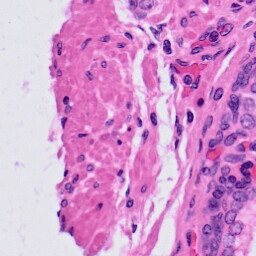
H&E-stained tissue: Prostate